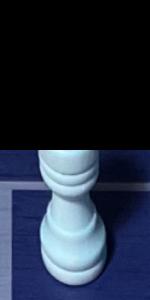
Label: Rook_White